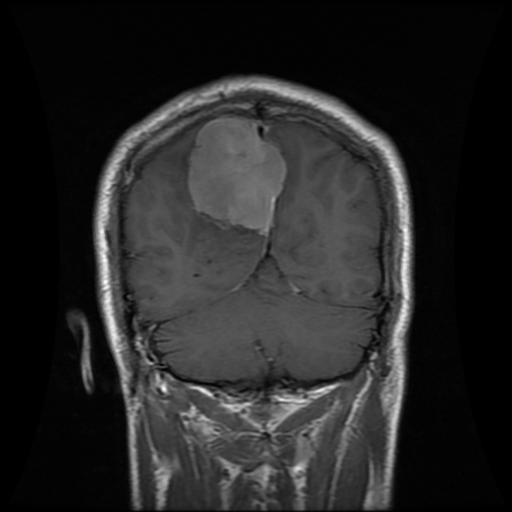
Label: meningioma